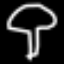
Label: mushroom